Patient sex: M
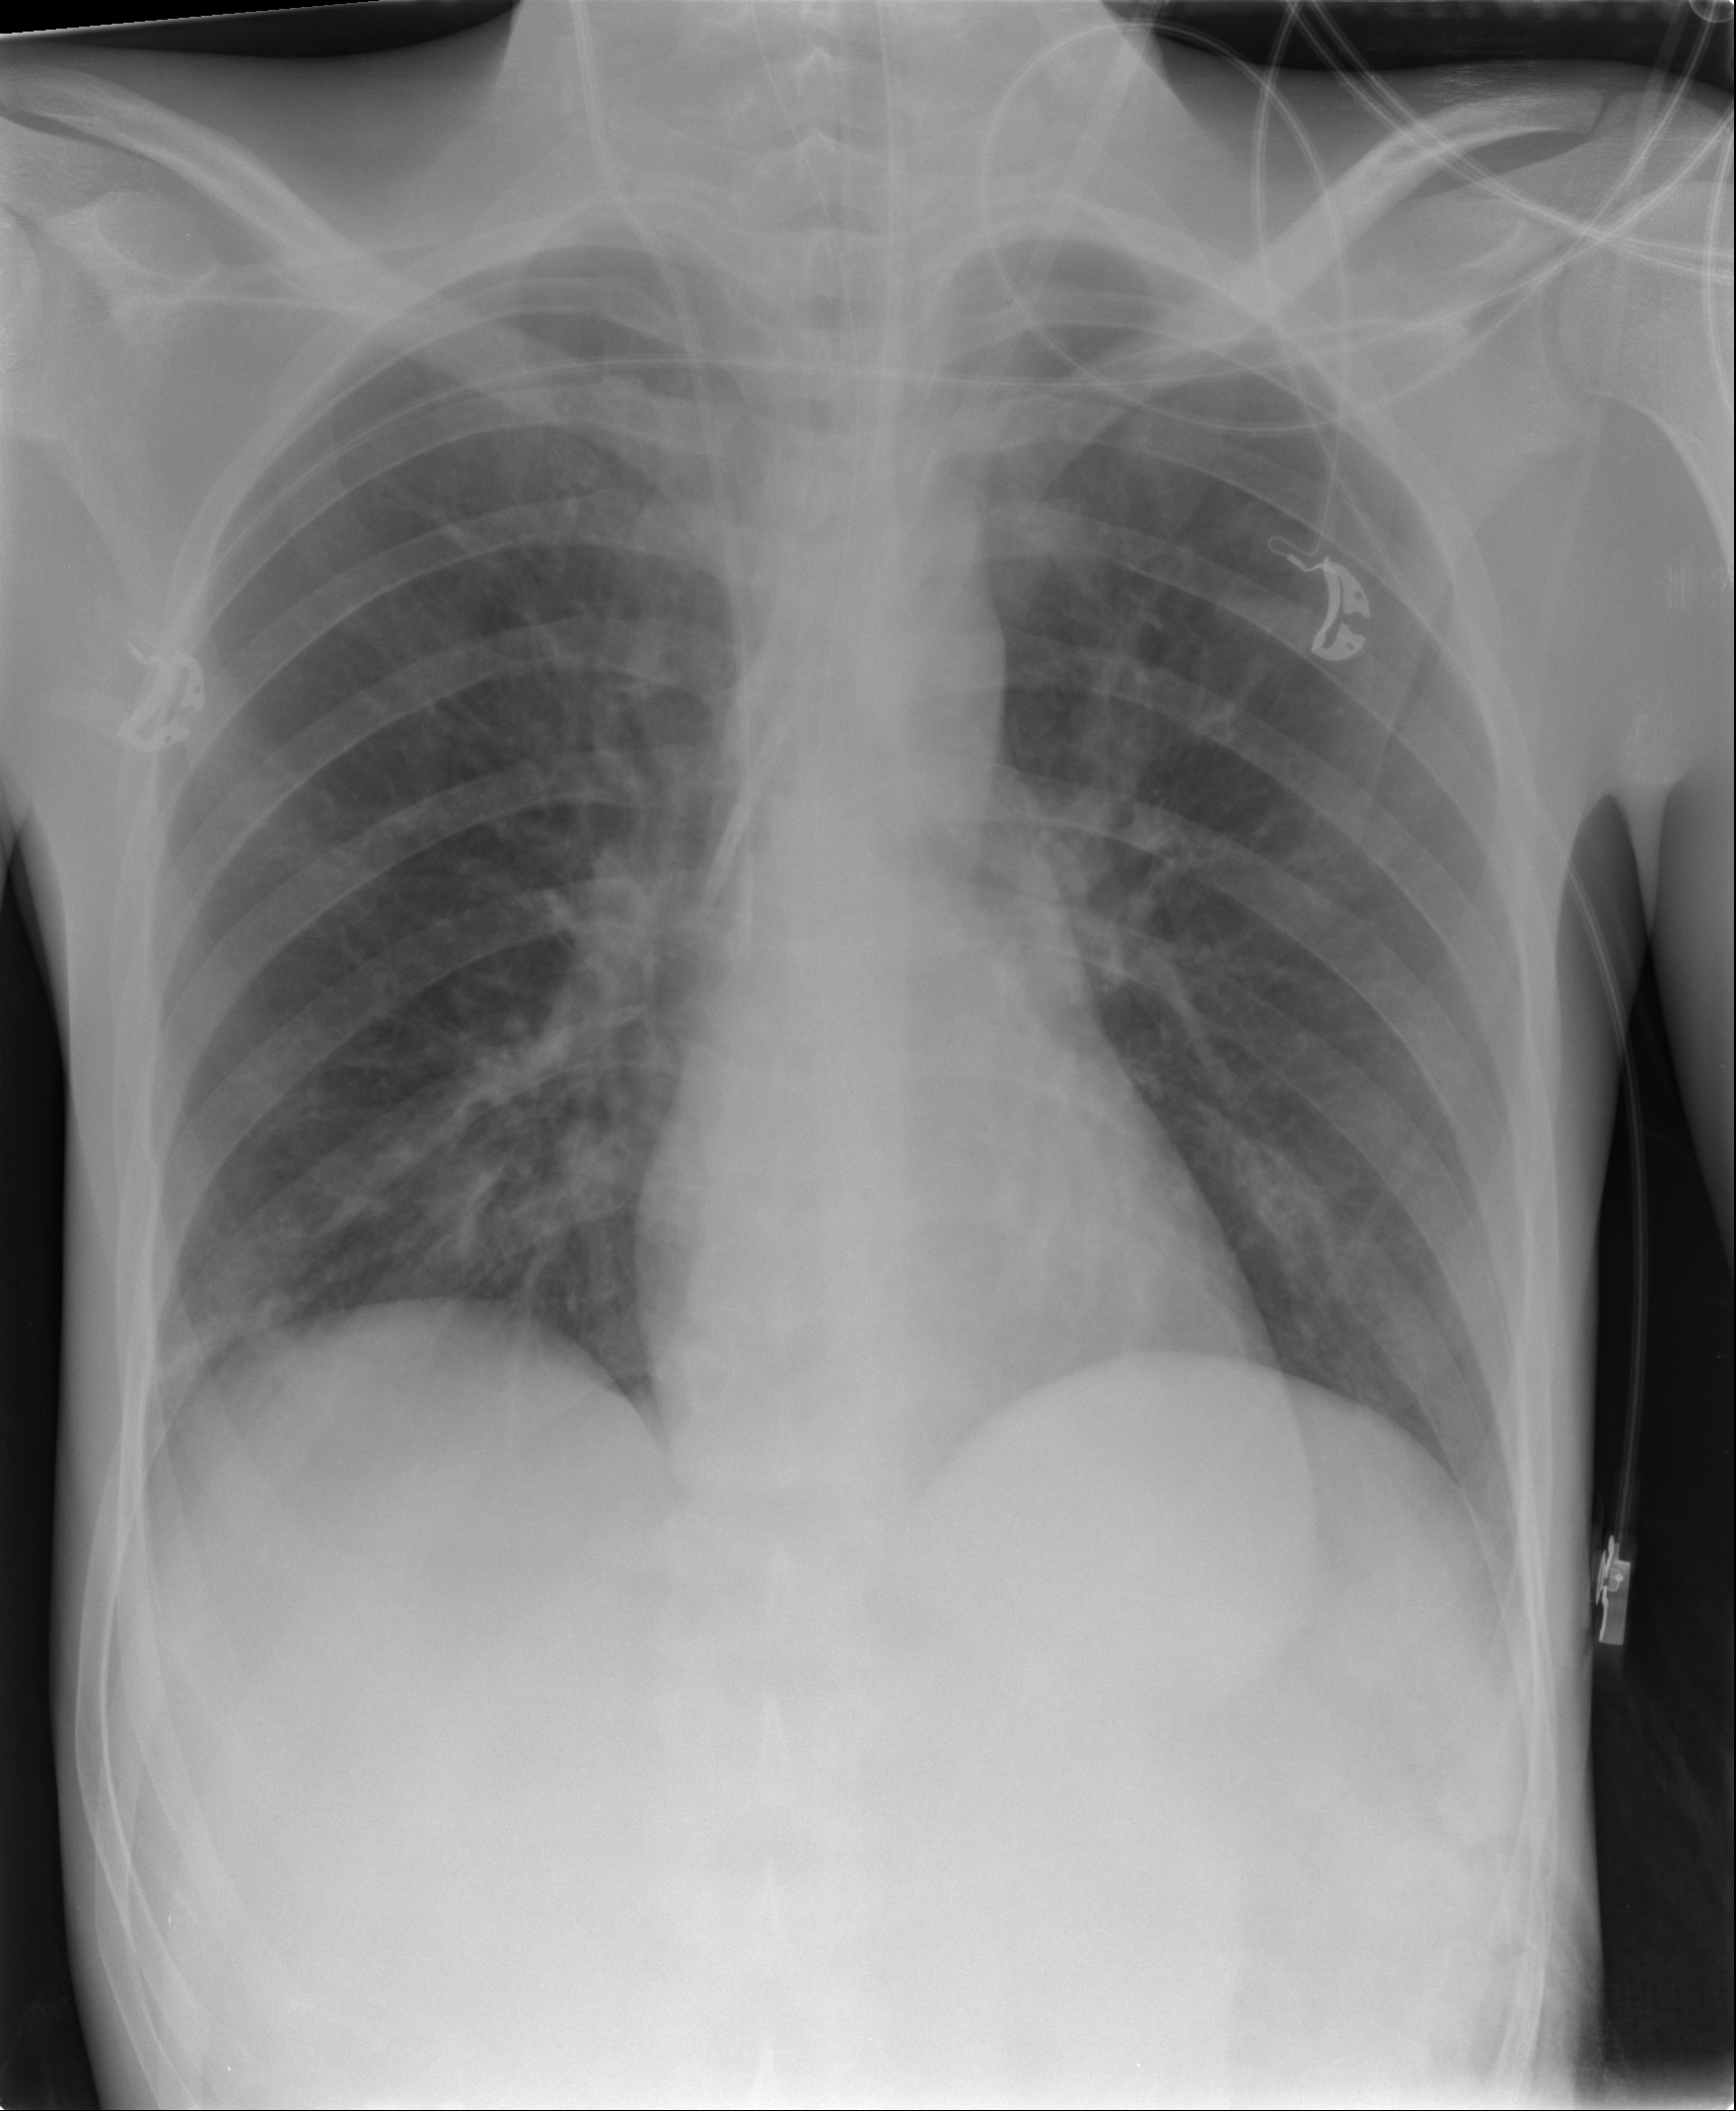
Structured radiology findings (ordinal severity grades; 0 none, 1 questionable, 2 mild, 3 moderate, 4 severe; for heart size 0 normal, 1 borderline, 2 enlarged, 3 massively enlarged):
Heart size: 0
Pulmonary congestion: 0
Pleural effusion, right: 0
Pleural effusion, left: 0
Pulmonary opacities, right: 0
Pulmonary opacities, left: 0
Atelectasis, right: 2
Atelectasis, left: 0